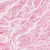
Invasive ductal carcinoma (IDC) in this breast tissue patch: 0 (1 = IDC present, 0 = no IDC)